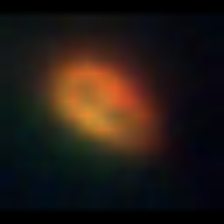
Taxon: NanoPlankton
Group: Other